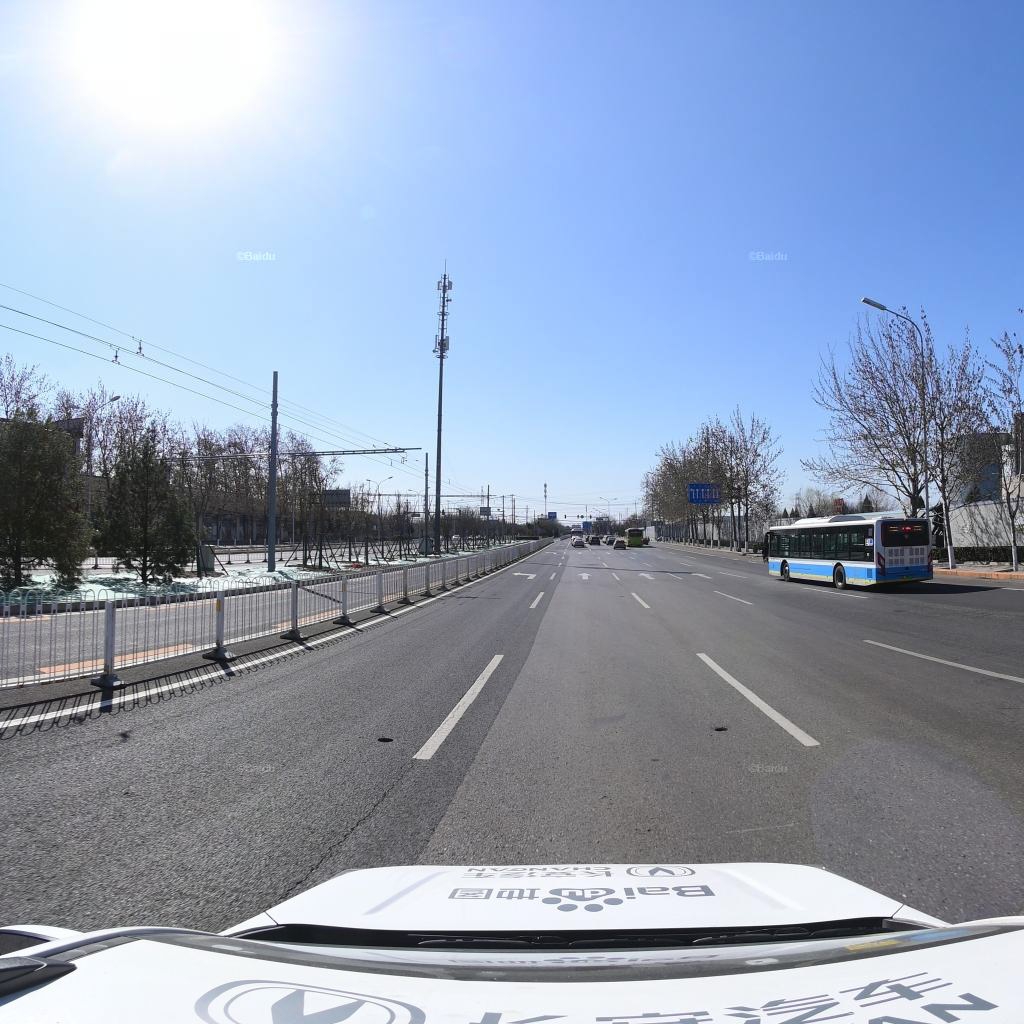
Region: Fengtai
Road damage annotations: pothole, longitudinal crack, longitudinal crack, pothole, transverse patch